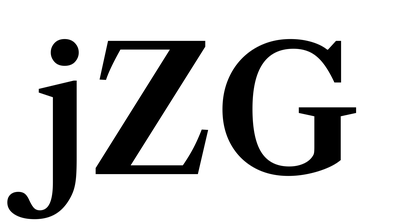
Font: LibreCaslonText_SemiBold